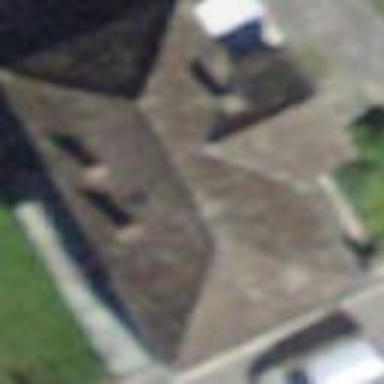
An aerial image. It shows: Detached building.